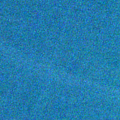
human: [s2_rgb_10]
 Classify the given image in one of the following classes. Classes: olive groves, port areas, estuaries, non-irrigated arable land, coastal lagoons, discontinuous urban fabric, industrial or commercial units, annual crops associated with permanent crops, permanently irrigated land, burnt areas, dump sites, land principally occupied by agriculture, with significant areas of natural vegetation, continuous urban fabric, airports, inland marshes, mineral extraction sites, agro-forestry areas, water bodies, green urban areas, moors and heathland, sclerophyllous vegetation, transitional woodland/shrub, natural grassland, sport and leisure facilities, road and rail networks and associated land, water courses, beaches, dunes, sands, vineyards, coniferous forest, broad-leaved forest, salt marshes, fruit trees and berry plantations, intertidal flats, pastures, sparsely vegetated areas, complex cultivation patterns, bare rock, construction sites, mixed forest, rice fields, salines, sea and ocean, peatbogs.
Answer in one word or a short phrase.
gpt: sea and ocean